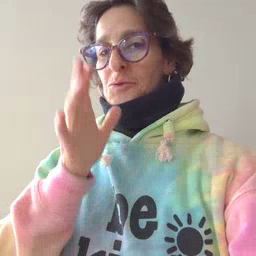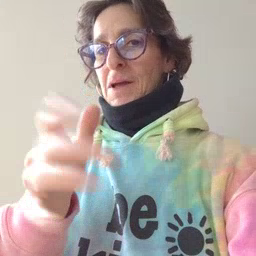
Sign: grandma